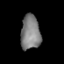
Tissue: prostate
Cell type: T cells
Senescence score: 0.7115
Nuclear area (px): 663
Mean DAPI intensity: 126.081